Question: I have a hash like this:
'''
hash = {"str1"=>5, "str2"=>9, "str3"=> 3}
'''
'hash.keys' gives as a result '["str1", "str2", "str3"]'
'hash.values' gives as a result '[5, 9, 3]'
I'm trying to export this to excel with 'Axlsx' using 'sheet.add_row'
'''
sheet.add_row [hash.keys[0], hash.values[0]] # hash.keys[0] = "str1" and hash.values[0] = 5
sheet.add_row [hash.keys[1], hash.values[1]] # hash.keys[1] = "str2" and hash.values[1] = 9
sheet.add_row [hash.keys[2], hash.values[2]] # hash.keys[2] = "str3" and hash.values[2] = 3
'''
In an Excel sheet, this is the result

This is simple if the hash is not big but if it's composed of 20 elements or more for example, doing this this way is not pratical at all !!
I want to do this for all the elements of the hash in a better way.
'''
sheet.add_row [hash.keys[0], hash.values[0]]
sheet.add_row [hash.keys[1], hash.values[1]]
sheet.add_row [hash.keys[2], hash.values[2]]
........
sheet.add_row [hash.keys[19], hash.values[19]]
'''
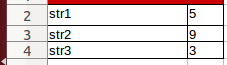
Answer: Simply use <URL> to iterate over each key-value pair:
'''
hash = {"str1"=>5, "str2"=>9, "str3"=> 3}
hash.each { |k, v| sheet.add_row [k, v] }
'''